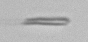
Label: fiber